Chest X-ray:
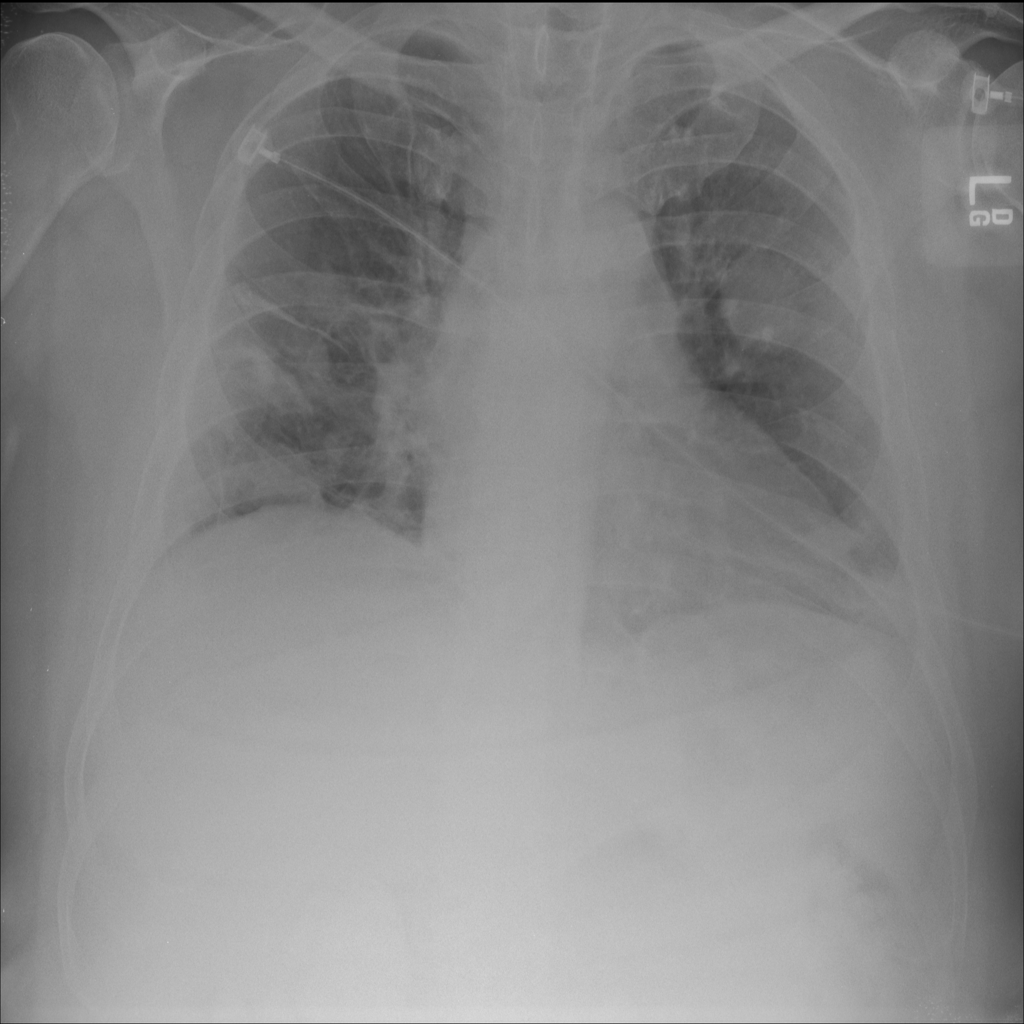
Findings: Consolidation, Effusion
No abnormal finding: no